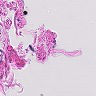
Metastatic tissue present: no